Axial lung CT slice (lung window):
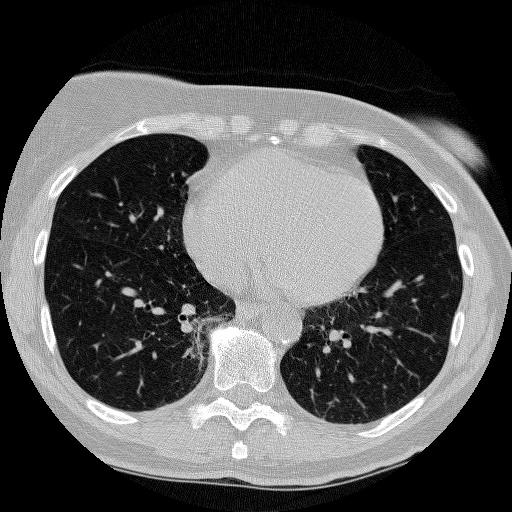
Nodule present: no